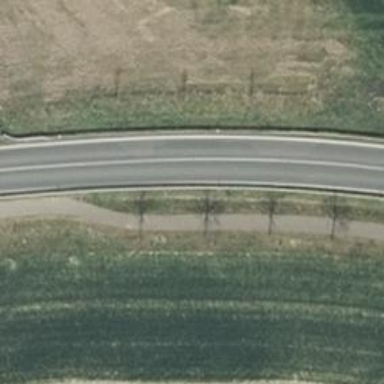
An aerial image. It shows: Asphalt road classified as primary highway.